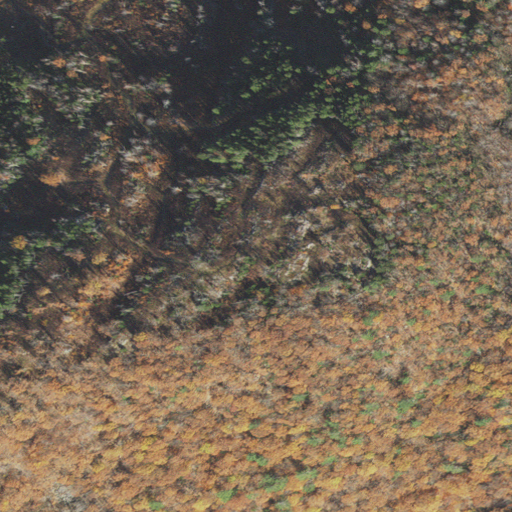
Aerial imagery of mountain in New Hampshire named Tucker Mountain containing deciduous forest, mixed forest, evergreen forest, and shrub